The plot is a time-scale (wavelet) decomposition of a bearing vibration signal. Based on the visible evidence, which condition applies: normal, inner_race, outer_race, ball?
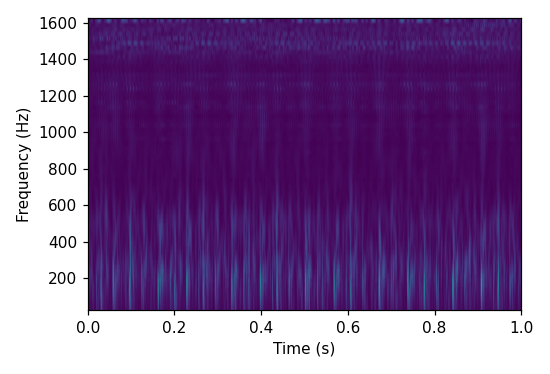
Answer: outer_race